Question: I have this command that found on the <URL>. but it throws syntax error.
Is there any keywords that i missed? I have read many forums but couldn't find the solution. I also visit guide on <URL>. but nothings happen.
'''
sqlcmd -S SERVER\SQL2008R2 -i sqlfile.sql
'''

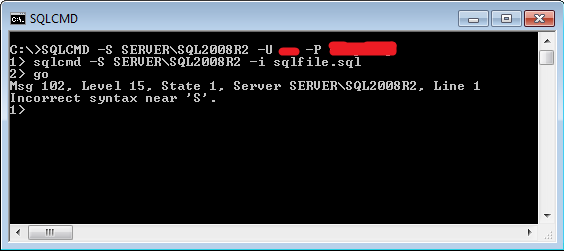
Answer: You need to run this on 'Command Prompt' and not inside 'sqlcmd':
'sqlcmd -S SERVER\SQL2008R2 -U UserName -P Password -i sqlfile.sql'
i.e. 'C:\>sqlcmd -S SERVER\SQL2008R2 -U UserName -P Password -i sqlfile.sql'